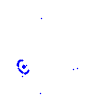
Particle: proton